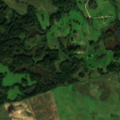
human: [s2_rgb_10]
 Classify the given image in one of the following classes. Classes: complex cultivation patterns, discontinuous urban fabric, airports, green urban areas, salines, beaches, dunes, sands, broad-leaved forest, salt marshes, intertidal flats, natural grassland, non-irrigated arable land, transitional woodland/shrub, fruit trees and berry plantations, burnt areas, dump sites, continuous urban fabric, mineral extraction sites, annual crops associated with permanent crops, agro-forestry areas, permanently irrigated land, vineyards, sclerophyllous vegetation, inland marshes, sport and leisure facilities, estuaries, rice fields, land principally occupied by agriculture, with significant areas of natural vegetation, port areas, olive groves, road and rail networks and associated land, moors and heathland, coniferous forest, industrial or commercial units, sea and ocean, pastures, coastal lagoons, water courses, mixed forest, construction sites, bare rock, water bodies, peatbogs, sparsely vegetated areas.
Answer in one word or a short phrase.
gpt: pastures, complex cultivation patterns, land principally occupied by agriculture, with significant areas of natural vegetation, broad-leaved forest